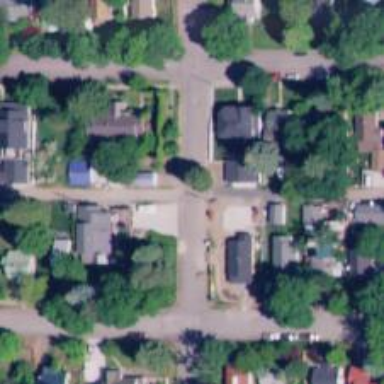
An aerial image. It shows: Alley classified as service road.